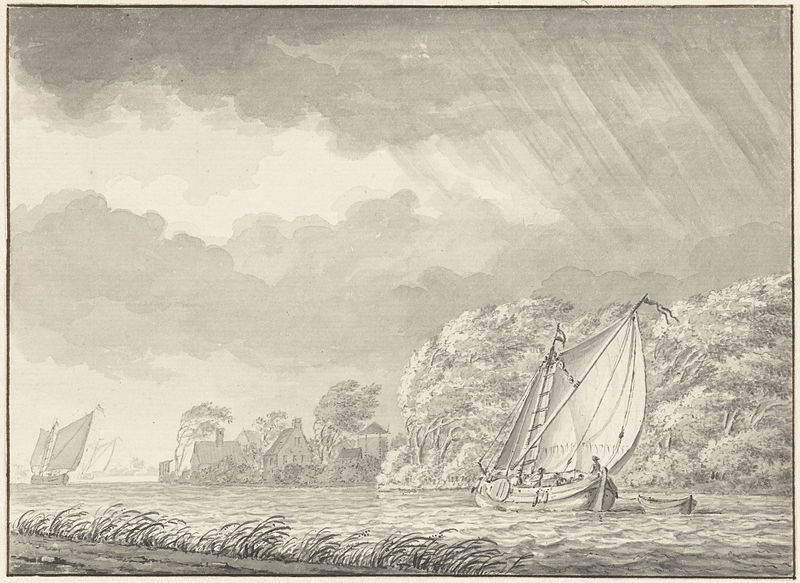
Titel: Boten op water met naderend onweer
Künstler: Johann (I) Goll van Frankenstein
Standort: Amsterdam
Institution: Rijksmuseum
Schlagwörter: baum, dunkel, meer, wasser, weiß, wolken, bäume, fluss, see, ufer, grau, schwarz, gras, haus, horizont, häuser, schilf, wind, sonne, boot, kahn, küste, schiff, schiffe, segel, segelboot, segelschiffe, wellen, flagge, mast, segelschiff, fläche, dorf, sturm, wetter, ortschaft, regen, linear, schwarz-weiß, seegang, fische, beiboot, baume, regenwetter